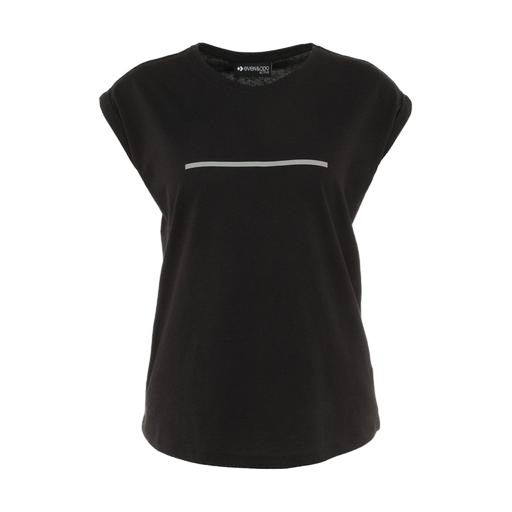
black cap-sleeve t-shirt, black women's rolled sleeve crew t-shirt, cap-sleeve tee, white background